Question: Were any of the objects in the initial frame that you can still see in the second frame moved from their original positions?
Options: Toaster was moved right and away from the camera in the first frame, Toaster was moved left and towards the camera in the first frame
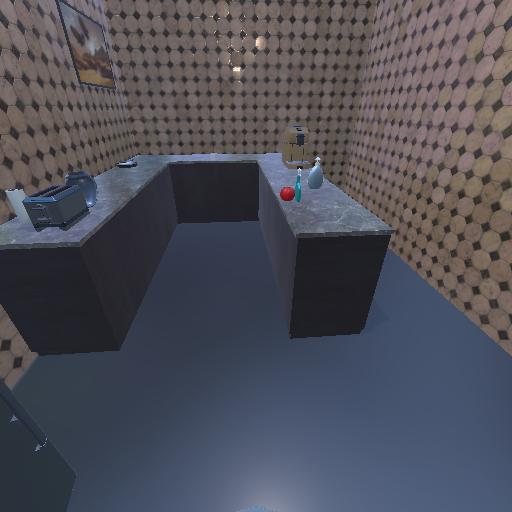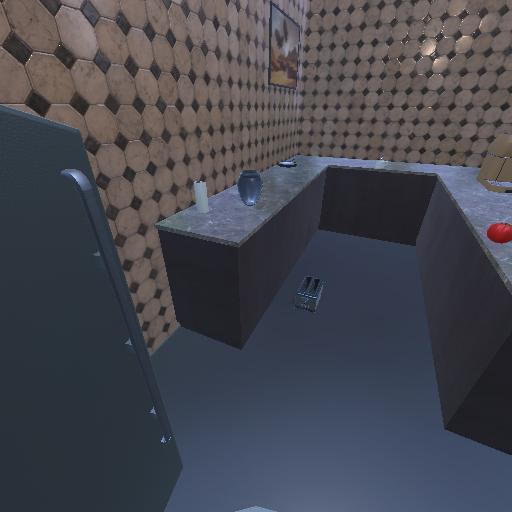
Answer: Toaster was moved right and away from the camera in the first frame